Brain MRI, t2w sequence, axial 2D slice.
Patient: age 33, sex F, weight 78 kg, height 1.78 m
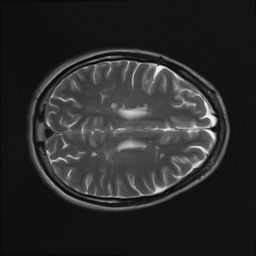